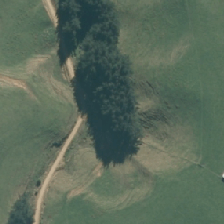
Land cover: lake_pond